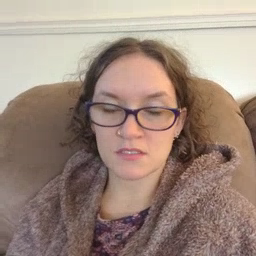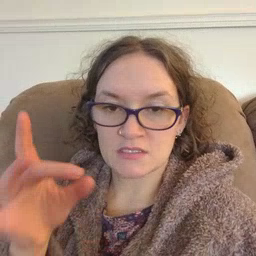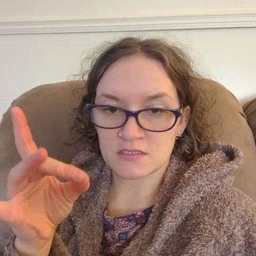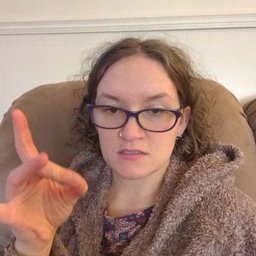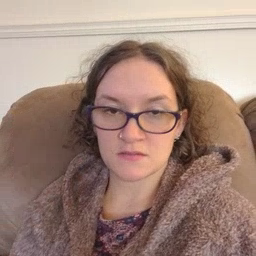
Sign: sticky